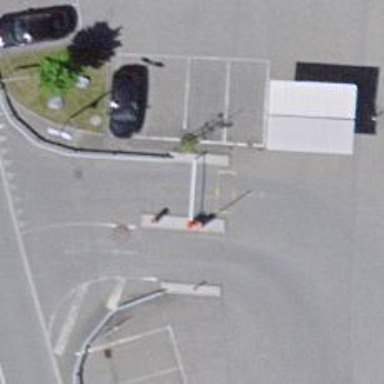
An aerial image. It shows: Lift gate barrier.